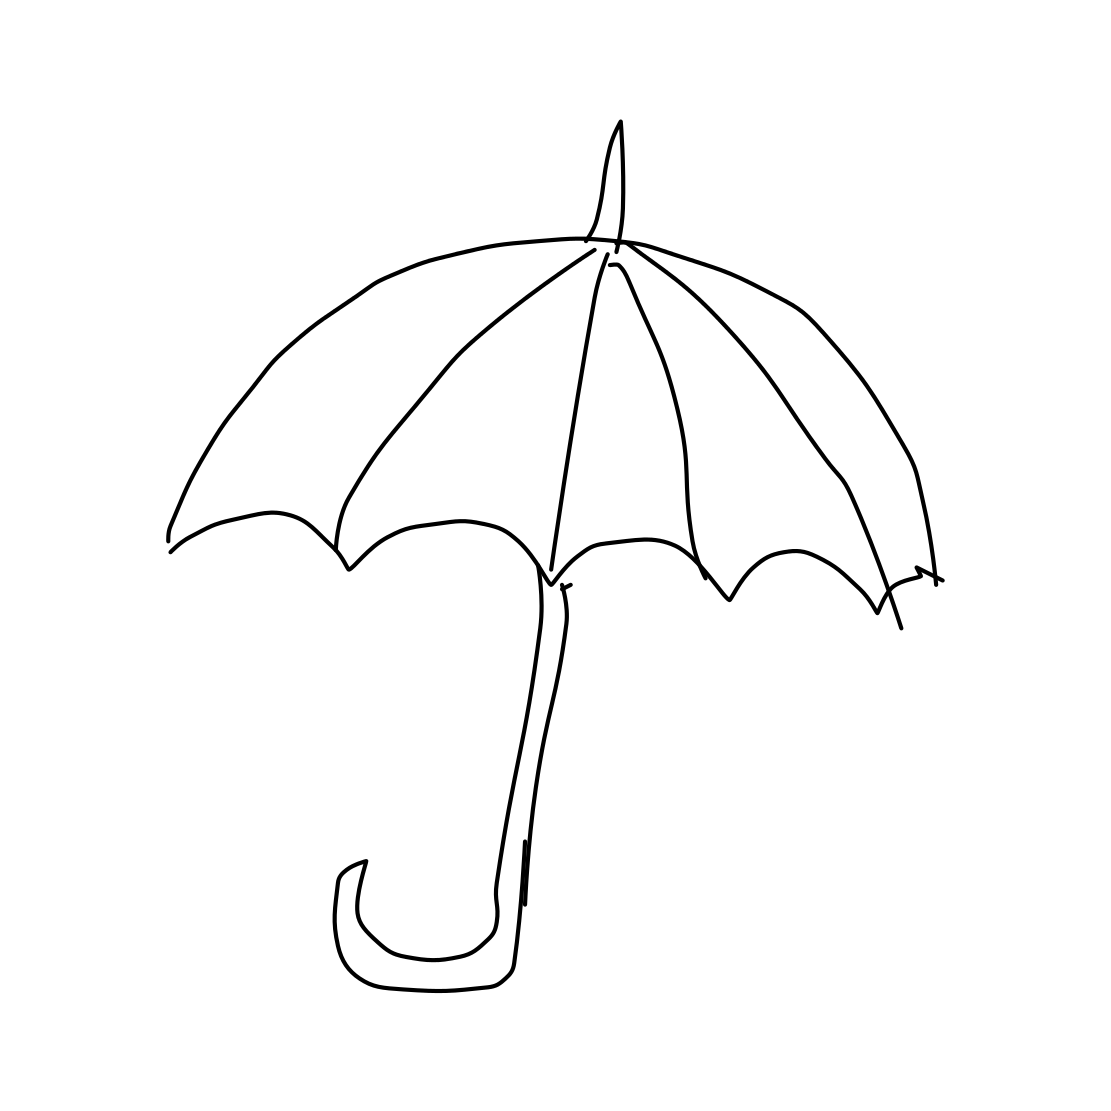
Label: umbrella